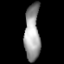
Tissue: lung
Cell type: Endothelial cells
Senescence score: 0.2153
Nuclear area (px): 846
Mean DAPI intensity: 154.595